Question: I made a simple subclass for 'UITextField' and it works as intended. The only problem I'm encountering is when the text value gets too large, it overflows into the clear button.

I can't seem to find out how to only alter the right side of the text to have some padding to not intersect with the clear button.
'''
#import "TextField.h"
#import <QuartzCore/QuartzCore.h>
IB_DESIGNABLE
@implementation TextField
- (void)awakeFromNib {
self.layer.borderColor = [[[UIColor grayColor] colorWithAlphaComponent:0.5] CGColor];
[self.layer setBorderWidth:0.6];
self.layer.cornerRadius = 4;
self.layer.masksToBounds = YES;
}
- (CGRect)textRectForBounds:(CGRect)bounds {
return CGRectInset(bounds, 12, 0);
}
- (CGRect)editingRectForBounds:(CGRect)bounds {
return [self textRectForBounds:bounds];
}
@end
'''
I've managed to move BOTH sides of the text so it doesn't overflow into the button, but then the left side looks strange because it has extra spacing. How can I only add padding to the right side of the text or the left side of the clear button?
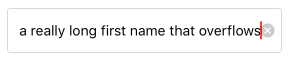
Answer: Just shift your rect over a bit.
'''
- (CGRect)textRectForBounds:(CGRect)bounds {
return CGRectMake(bounds.origin.x, bounds.origin.y, bounds.size.width - 10, bounds.size.height);
}
'''
By extension your editing rect should update too since you're basing it off the textRect.